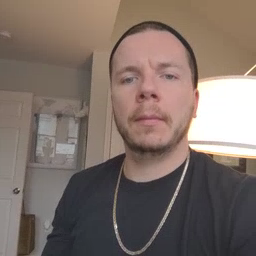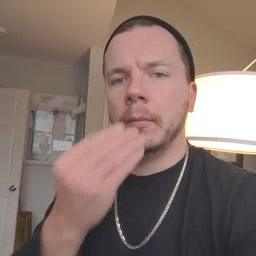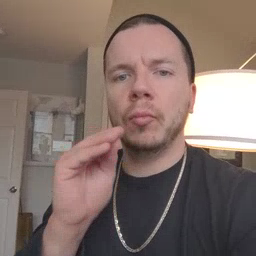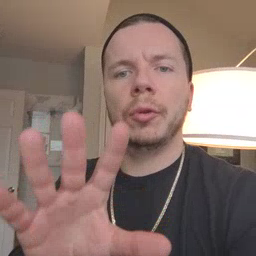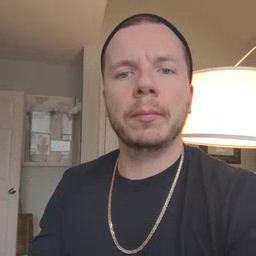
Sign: kiss